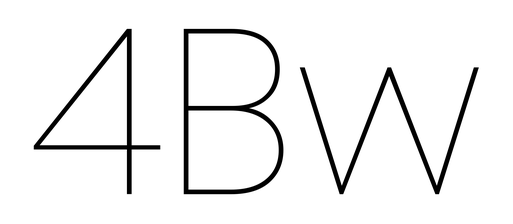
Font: Poppins-Thin